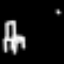
Label: chair